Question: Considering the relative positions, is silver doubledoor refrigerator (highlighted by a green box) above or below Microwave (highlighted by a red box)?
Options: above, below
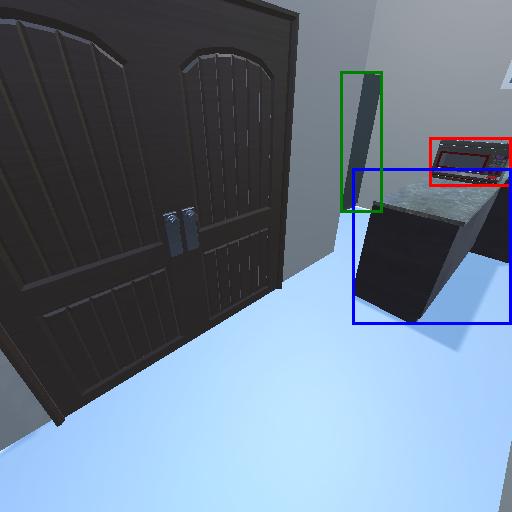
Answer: above